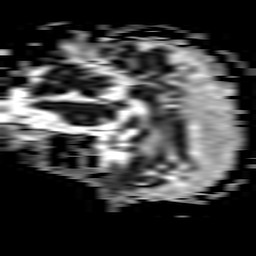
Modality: ADC
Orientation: sagittal
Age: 69
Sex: male
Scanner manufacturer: philips
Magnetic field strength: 3 T
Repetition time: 3.334 s
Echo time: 0.076 s